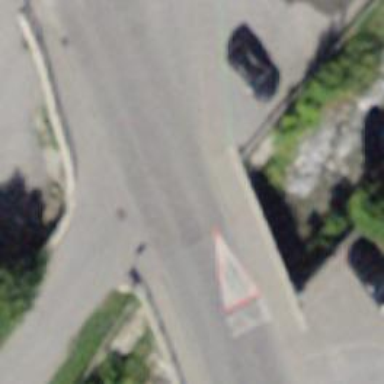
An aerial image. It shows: Bridge with asphalt tertiary road. The road has sidewalks on both sides.